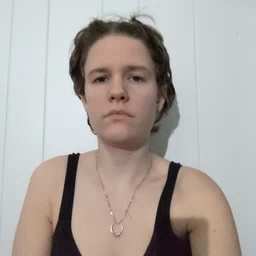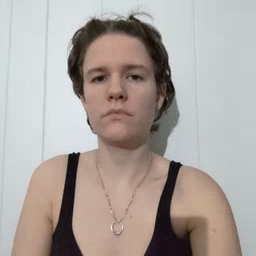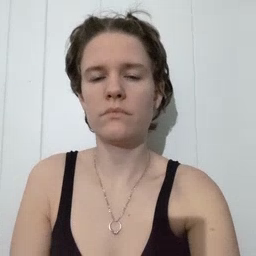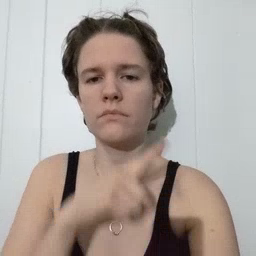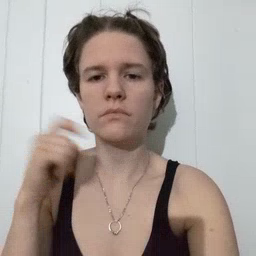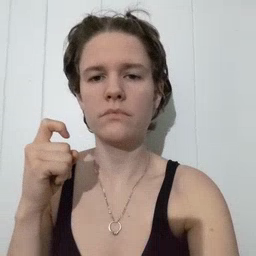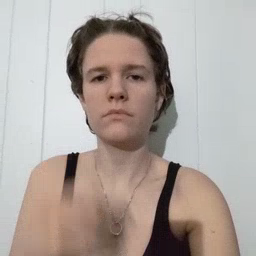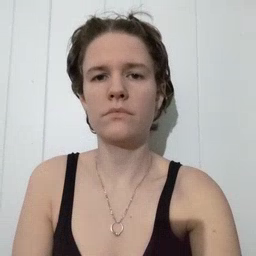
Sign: dry